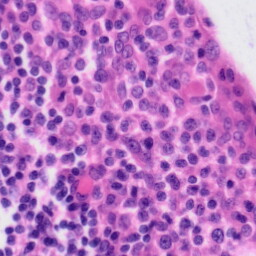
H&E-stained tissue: Tonsil